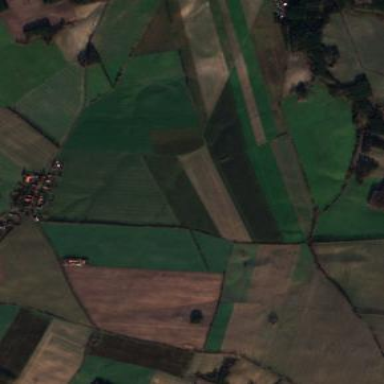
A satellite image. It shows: Picturesque farmland scene.